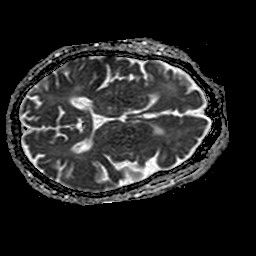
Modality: ADC
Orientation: axial
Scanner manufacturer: philips
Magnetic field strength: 1.5 T
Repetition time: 3.684 s
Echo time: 0.09411 s